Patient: sex F, age 58
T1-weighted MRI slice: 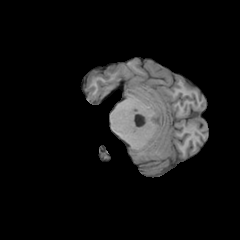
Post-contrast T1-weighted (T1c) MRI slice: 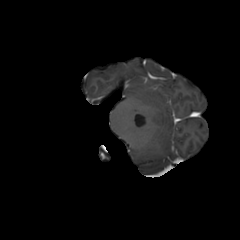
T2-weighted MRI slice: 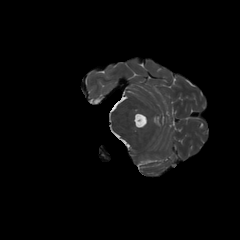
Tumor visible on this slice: no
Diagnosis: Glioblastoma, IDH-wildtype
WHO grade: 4